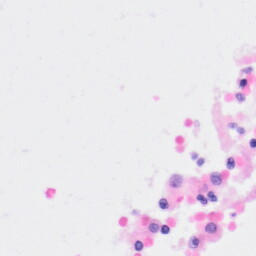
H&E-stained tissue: Kidney